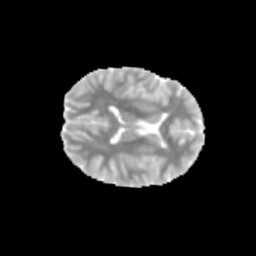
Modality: MD
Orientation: axial
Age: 11
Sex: female
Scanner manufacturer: siemens
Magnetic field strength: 3 T
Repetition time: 3.8 s
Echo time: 0.07 s